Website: walmart
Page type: account-selection
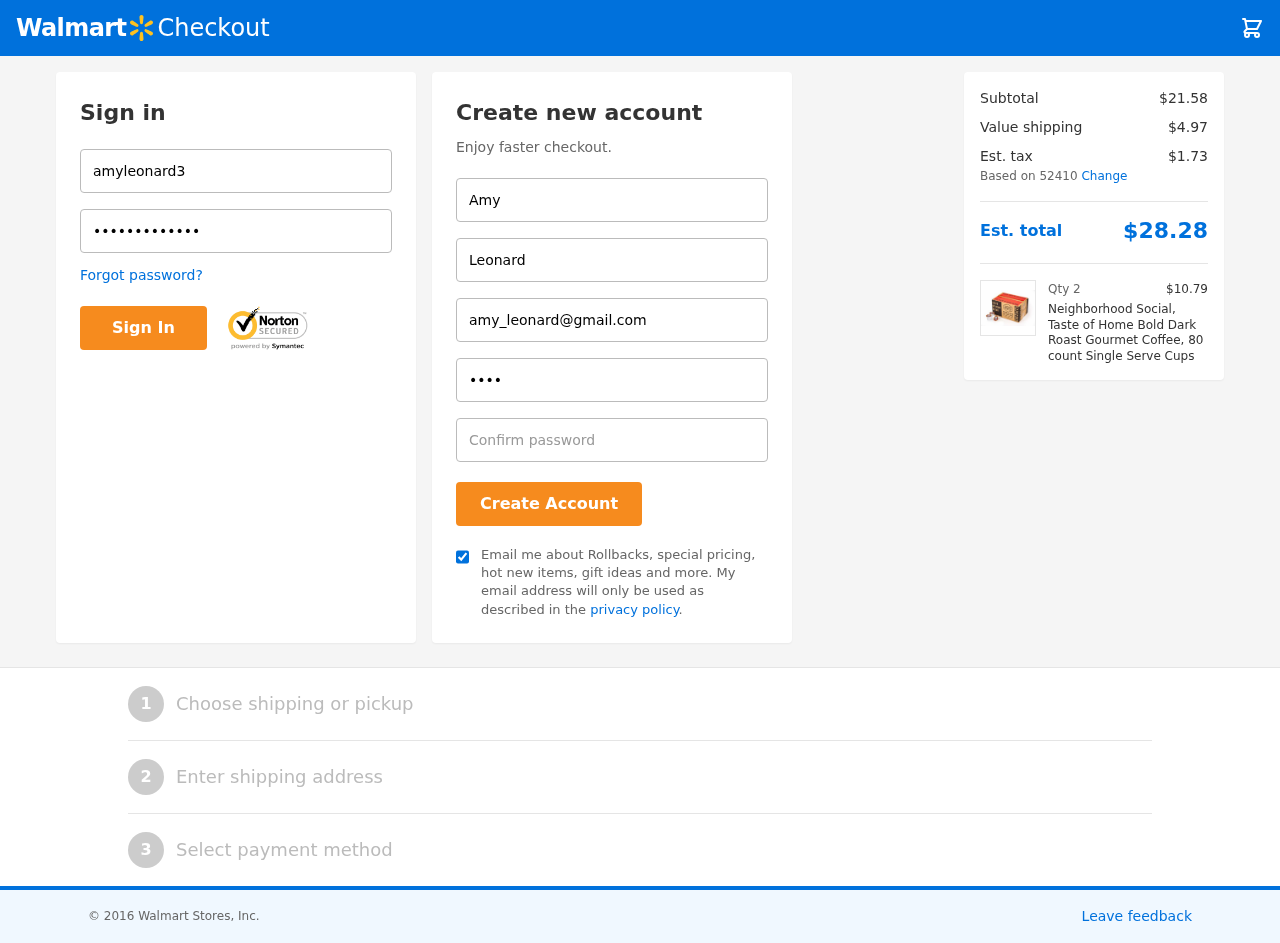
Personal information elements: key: PII_EMAIL
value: amy_leonard@gmail.com
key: PII_FIRSTNAME
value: Amy
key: PII_LASTNAME
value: Leonard
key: PII_LOGIN_USERNAME
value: amyleonard3
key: PII_POSTCODE
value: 52410
Product elements: key: PRODUCT1_NAME
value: Neighborhood Social, Taste of Home Bold Dark Roast Gourmet Coffee, 80 count Single Serve Cups
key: PRODUCT1_PRICE
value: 10.79
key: PRODUCT1_QUANTITY
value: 2
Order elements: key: ORDER_SUBTOTAL
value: $21.58
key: ORDER_SHIPPING_COST
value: $4.97
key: ORDER_TAX
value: $1.73
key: ORDER_TOTAL
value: $28.28